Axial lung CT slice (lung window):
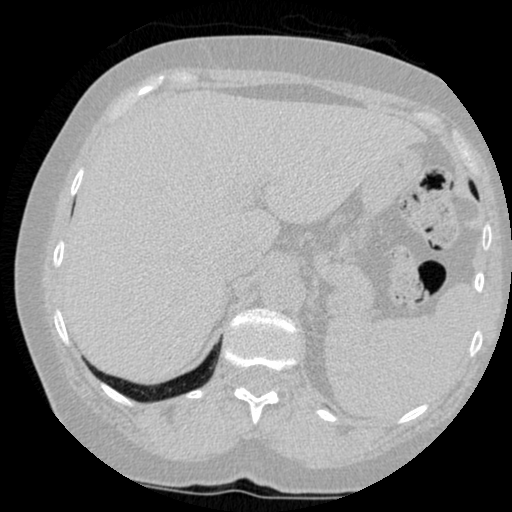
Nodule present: no